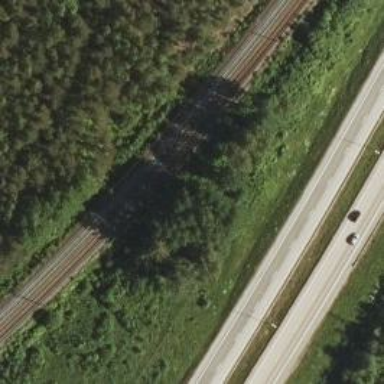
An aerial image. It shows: Railway with continuous electrified contact line.